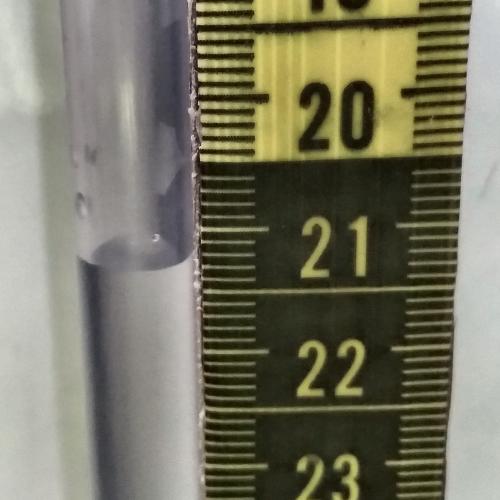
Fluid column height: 21.3 cm